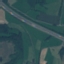
Land use / land cover: Highway